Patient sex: M
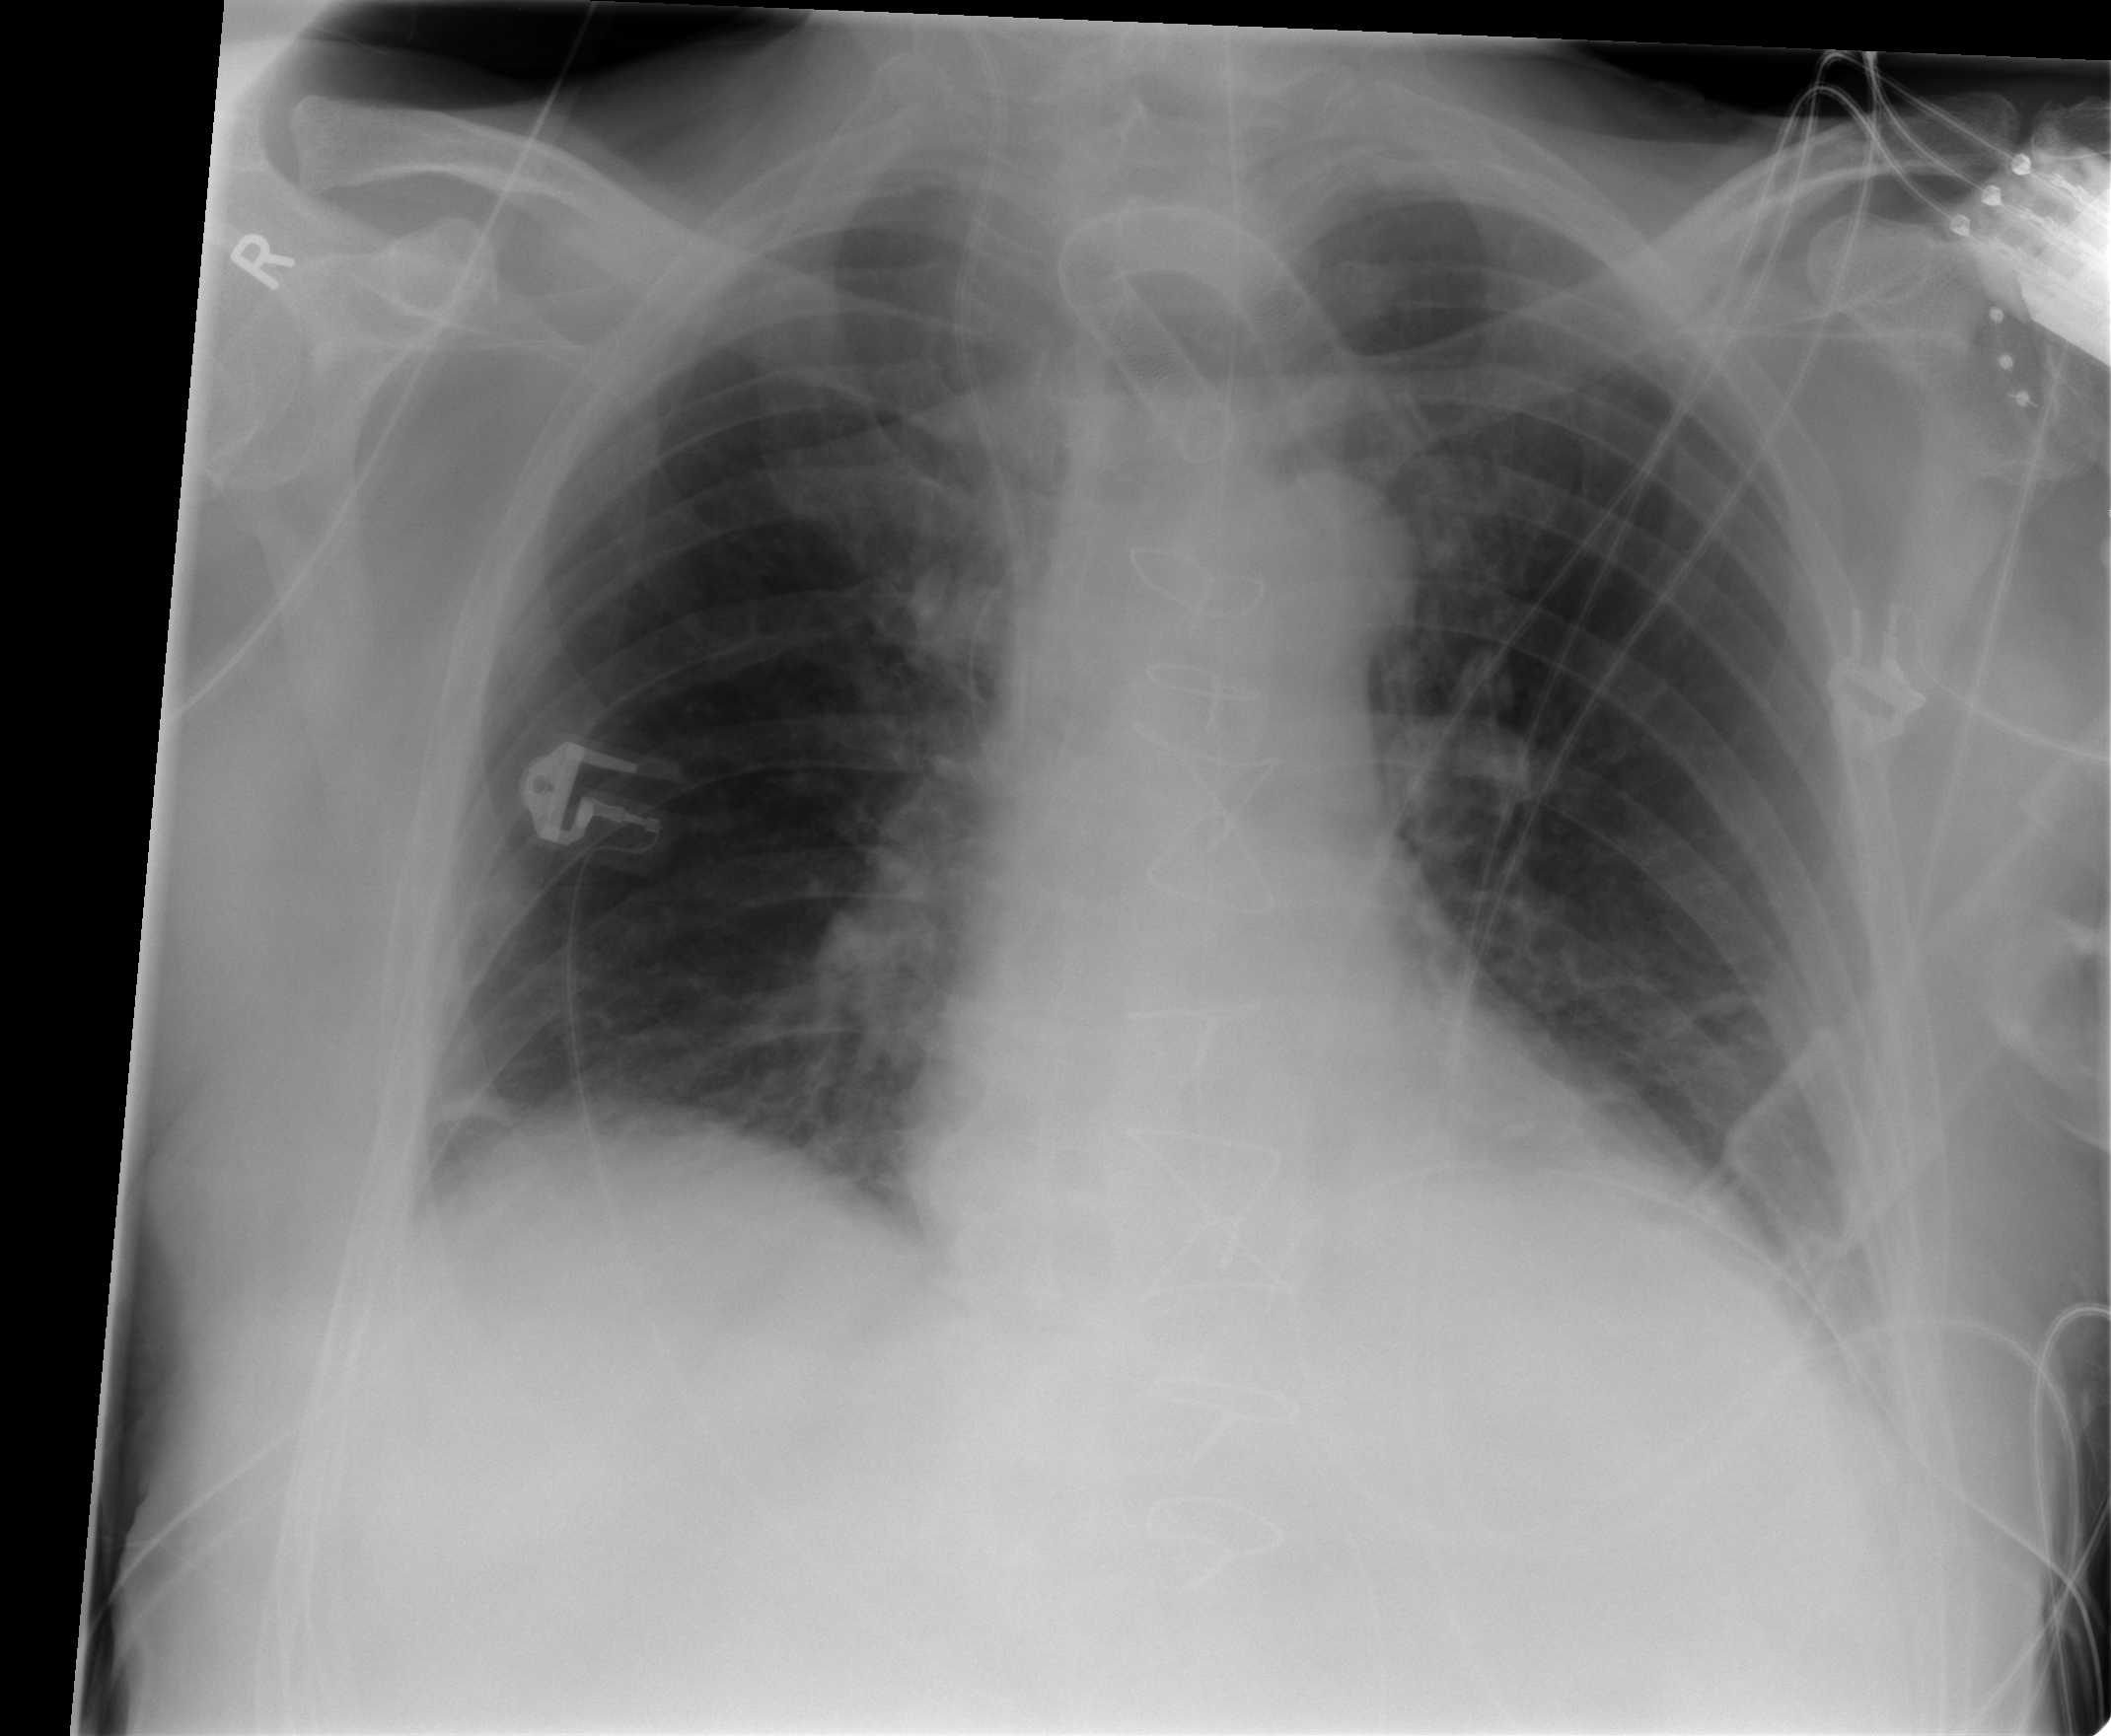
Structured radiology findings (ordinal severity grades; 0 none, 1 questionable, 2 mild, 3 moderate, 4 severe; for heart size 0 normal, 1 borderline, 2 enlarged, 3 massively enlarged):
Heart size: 2
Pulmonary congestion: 0
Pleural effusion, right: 1
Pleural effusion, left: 1
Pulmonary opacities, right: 0
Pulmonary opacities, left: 0
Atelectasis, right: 2
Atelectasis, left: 2